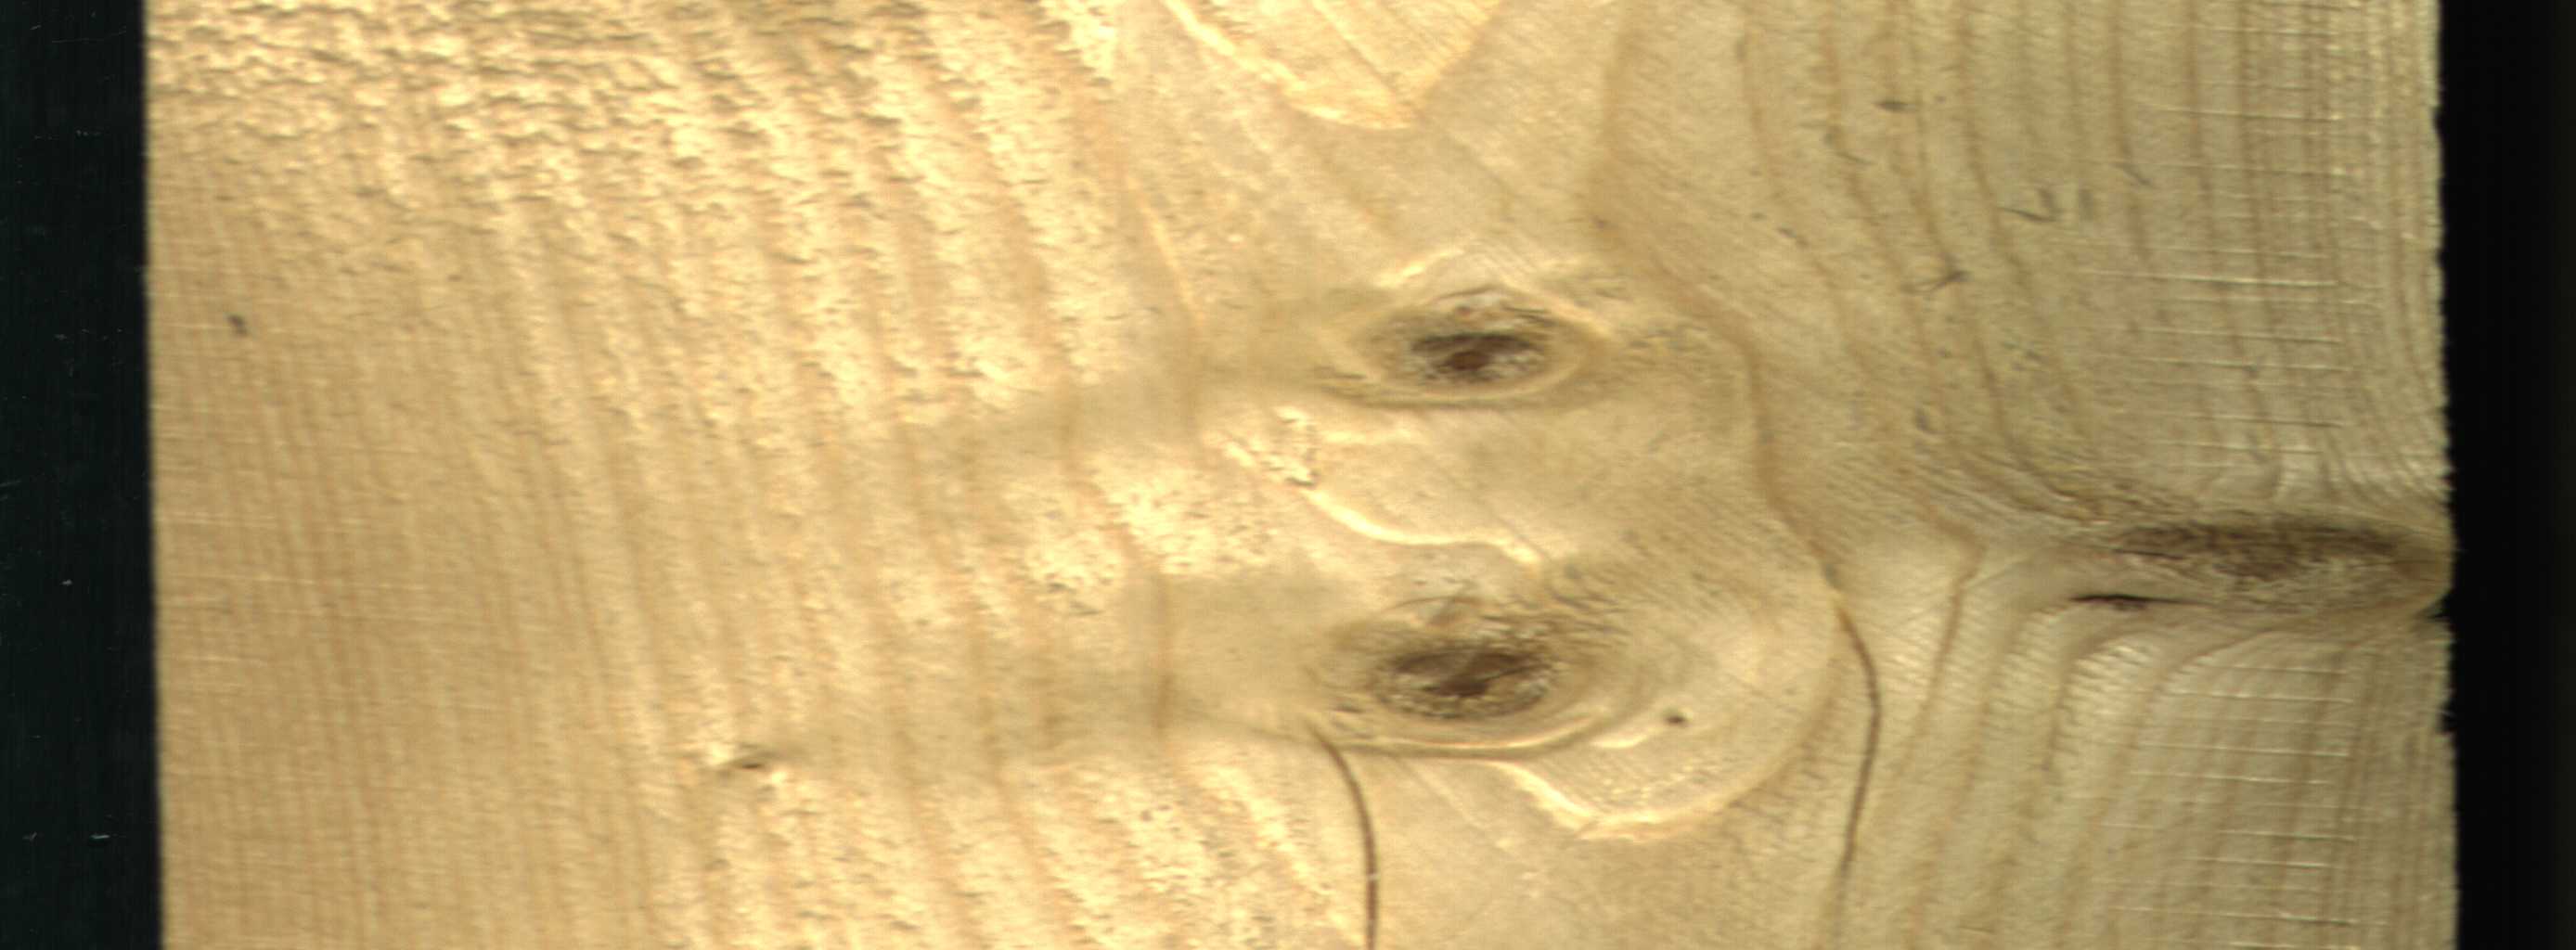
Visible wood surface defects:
resin
resin
Crack
Live_Knot
Live_Knot
Live_Knot